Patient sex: F
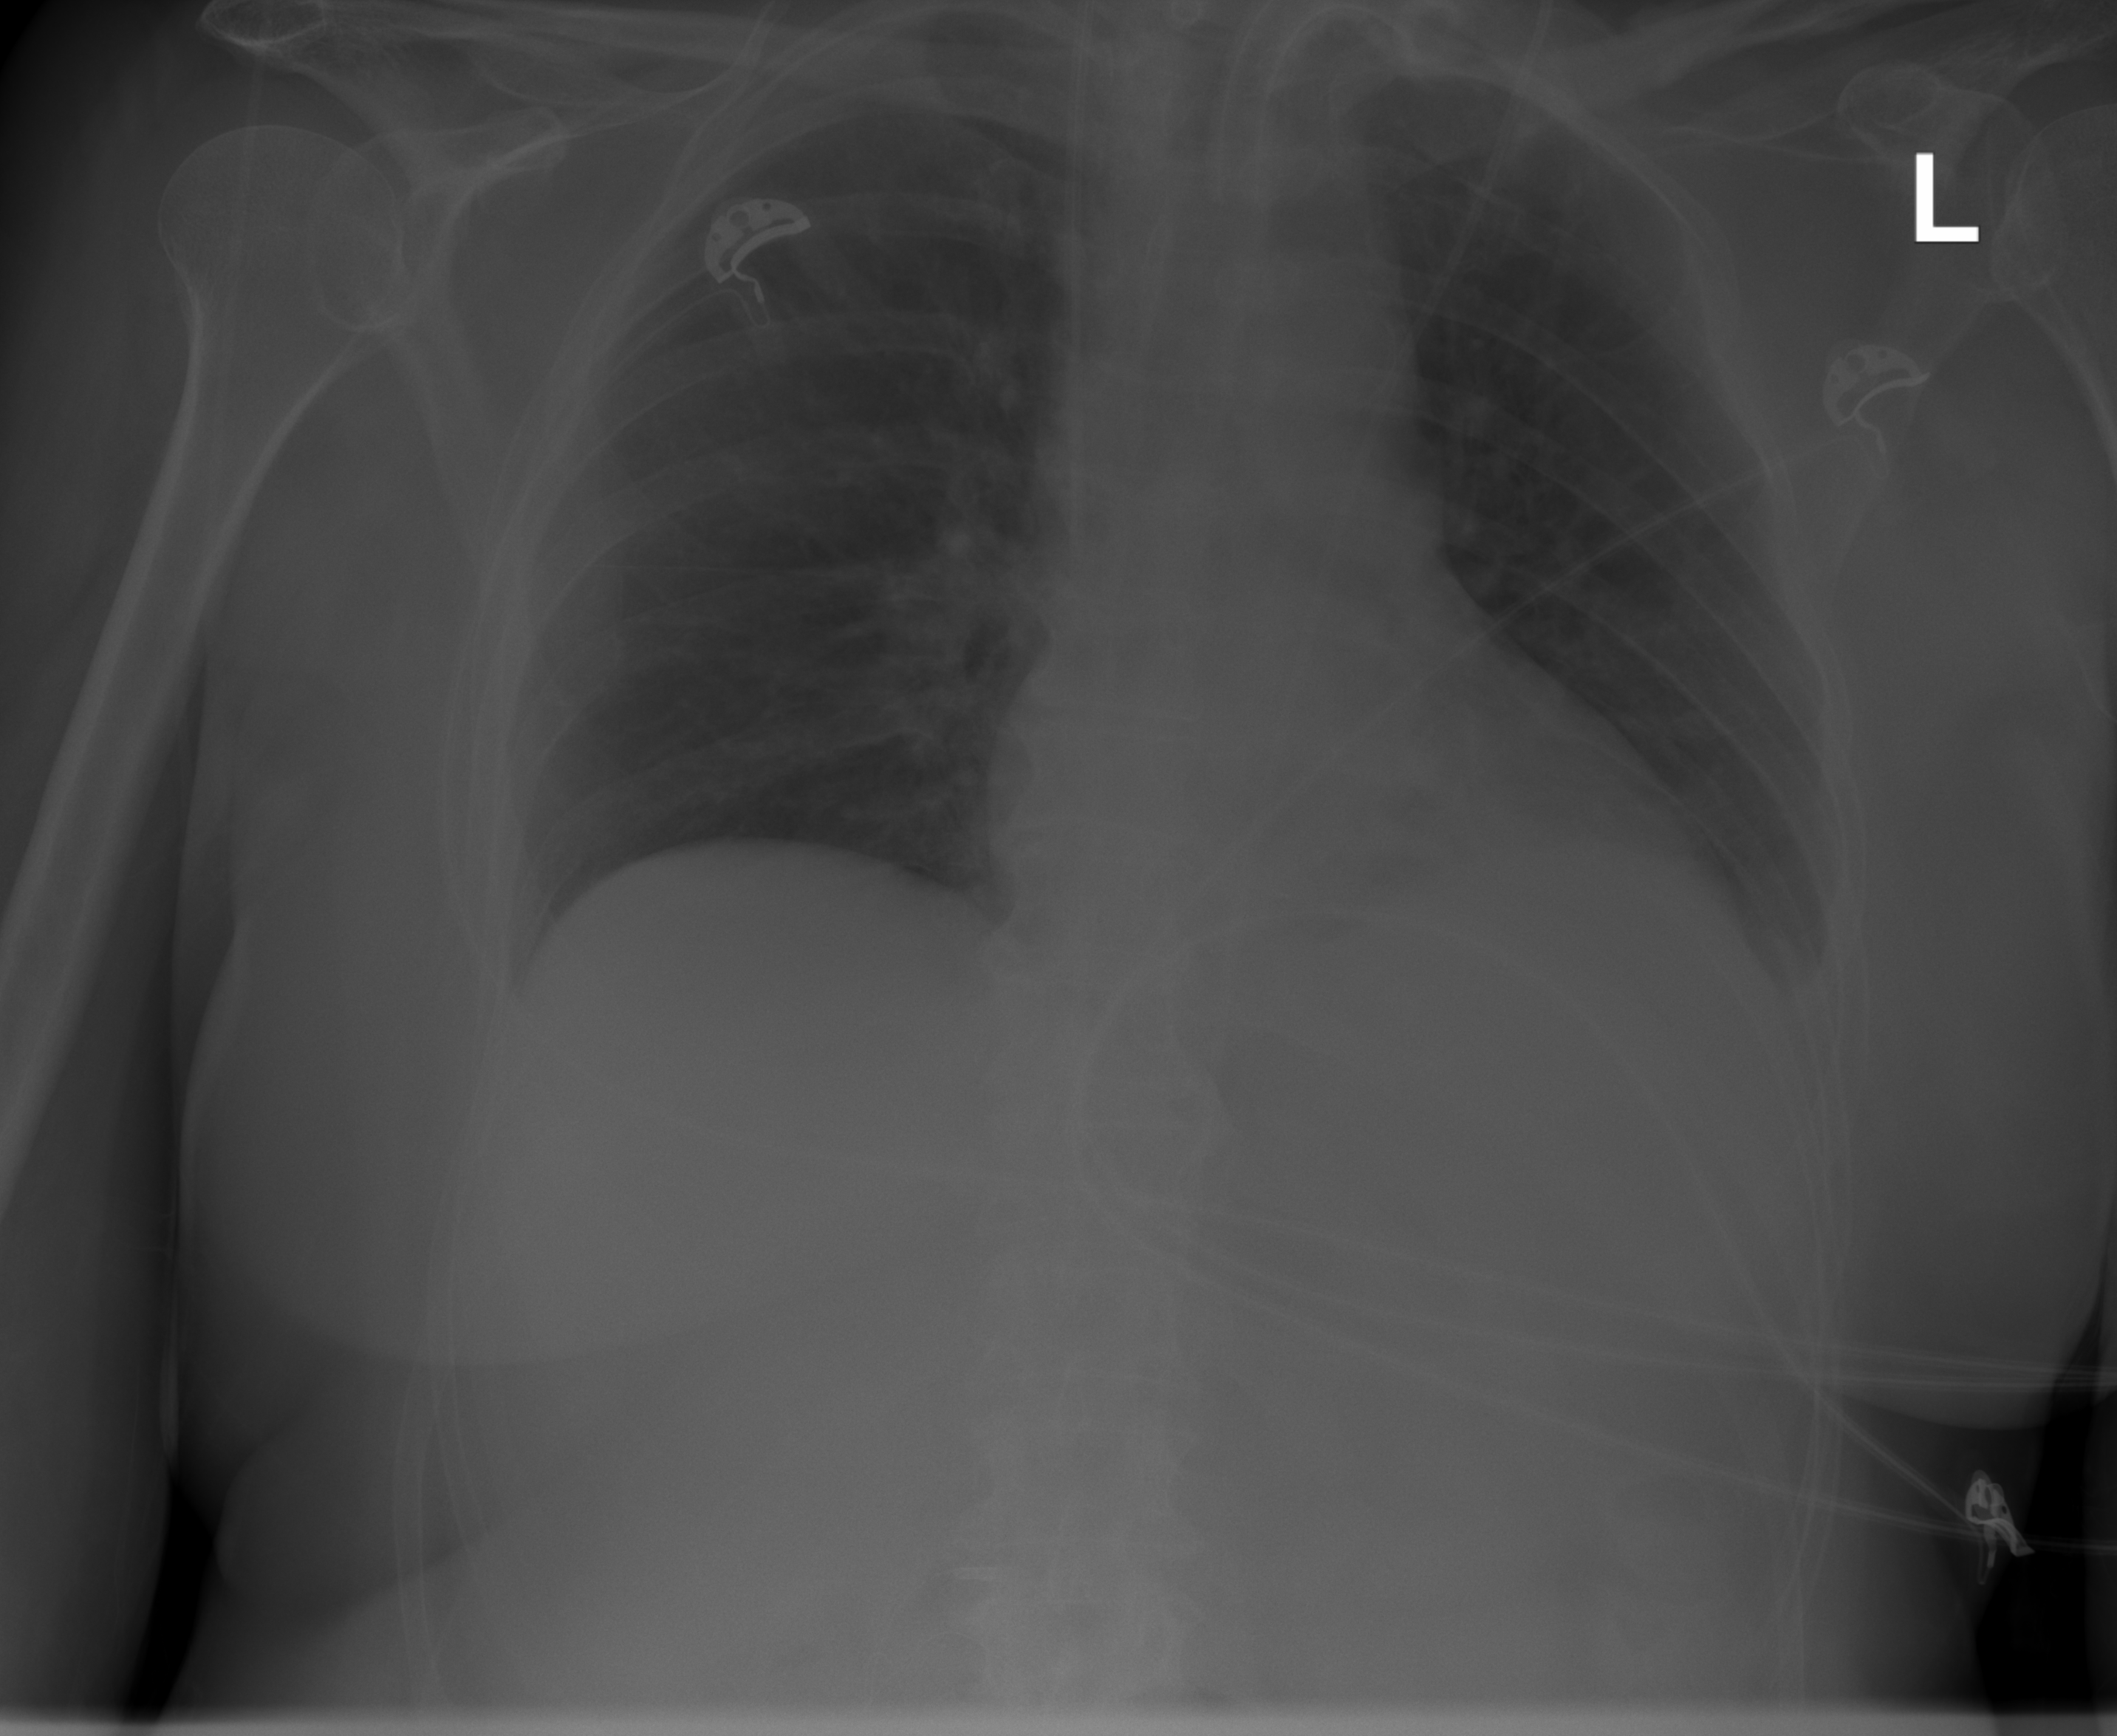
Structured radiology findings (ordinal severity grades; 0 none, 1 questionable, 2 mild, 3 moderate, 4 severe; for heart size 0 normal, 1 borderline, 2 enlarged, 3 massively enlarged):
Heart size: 0
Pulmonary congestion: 0
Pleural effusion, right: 0
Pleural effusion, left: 2
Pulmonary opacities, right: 0
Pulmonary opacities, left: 0
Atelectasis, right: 0
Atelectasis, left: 2